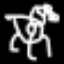
Label: frog